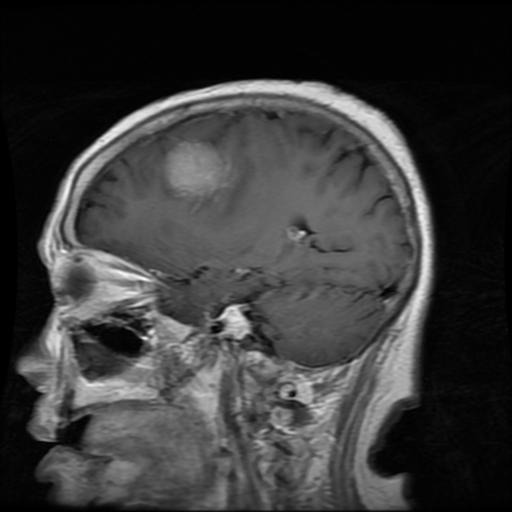
Label: meningioma